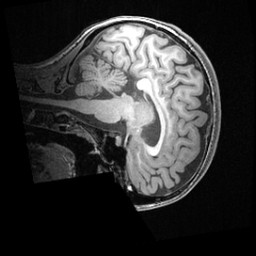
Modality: T1w
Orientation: sagittal
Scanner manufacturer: ge
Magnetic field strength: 3 T
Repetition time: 0.008572 s
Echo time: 0.003384 s